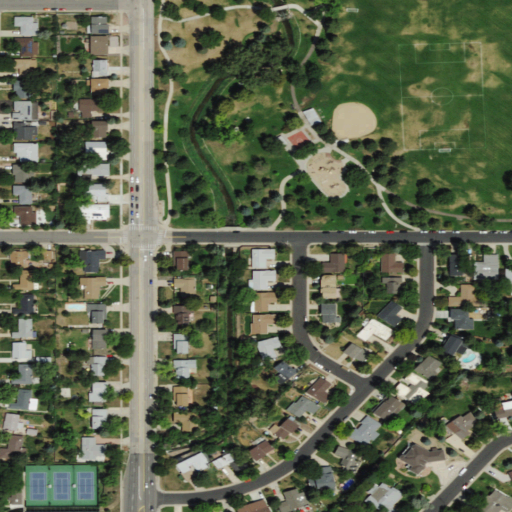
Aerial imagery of valley in Colorado named Goldsmith Gulch containing low intensity development, open development, medium intensity development, and high intensity development